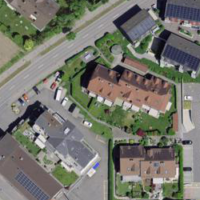
EUNIS habitat code: 55
Species observed at this site:
Lysimachia punctata